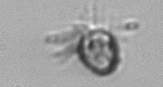
Label: Ciliophora